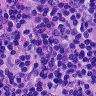
Metastatic tissue present: no